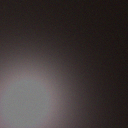
Screen state: off